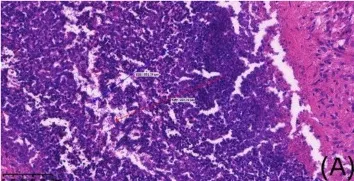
Histopathological staining of brain in case 1(x200). (A, B) are detailed histological views at a magnification of 200x, derived from the Image panel, stained with hematoxylin and eosin. Blue arrows show spores, red arrows show mycelium.
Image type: pathology (h&e)